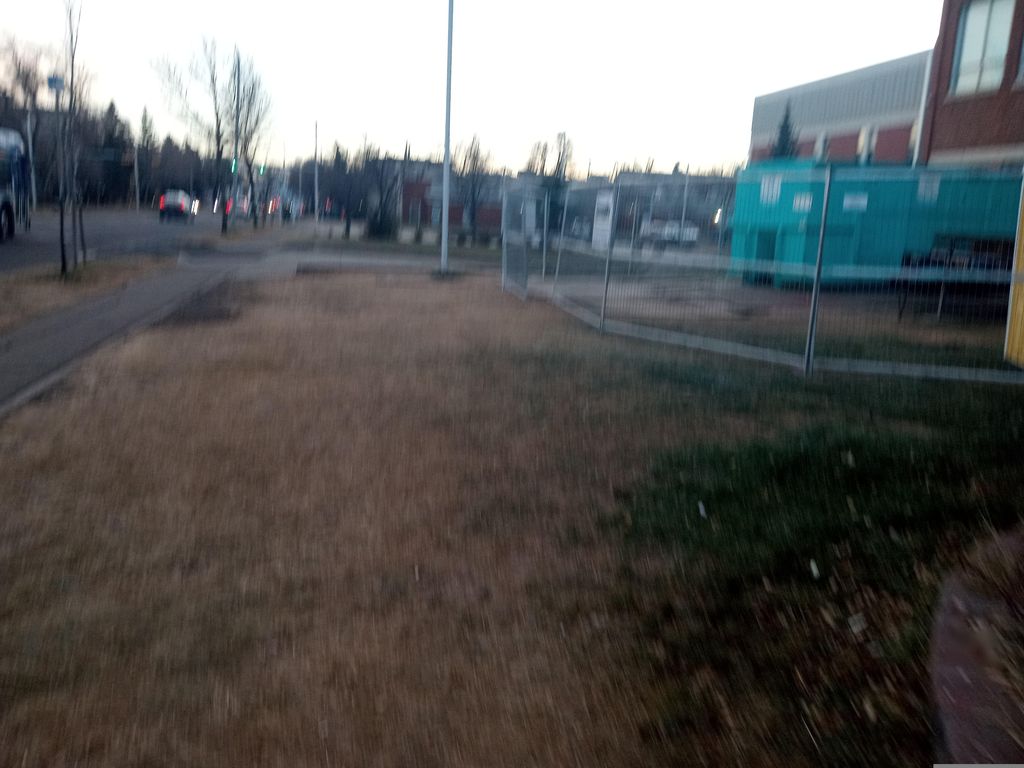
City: edmonton